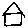
Label: house